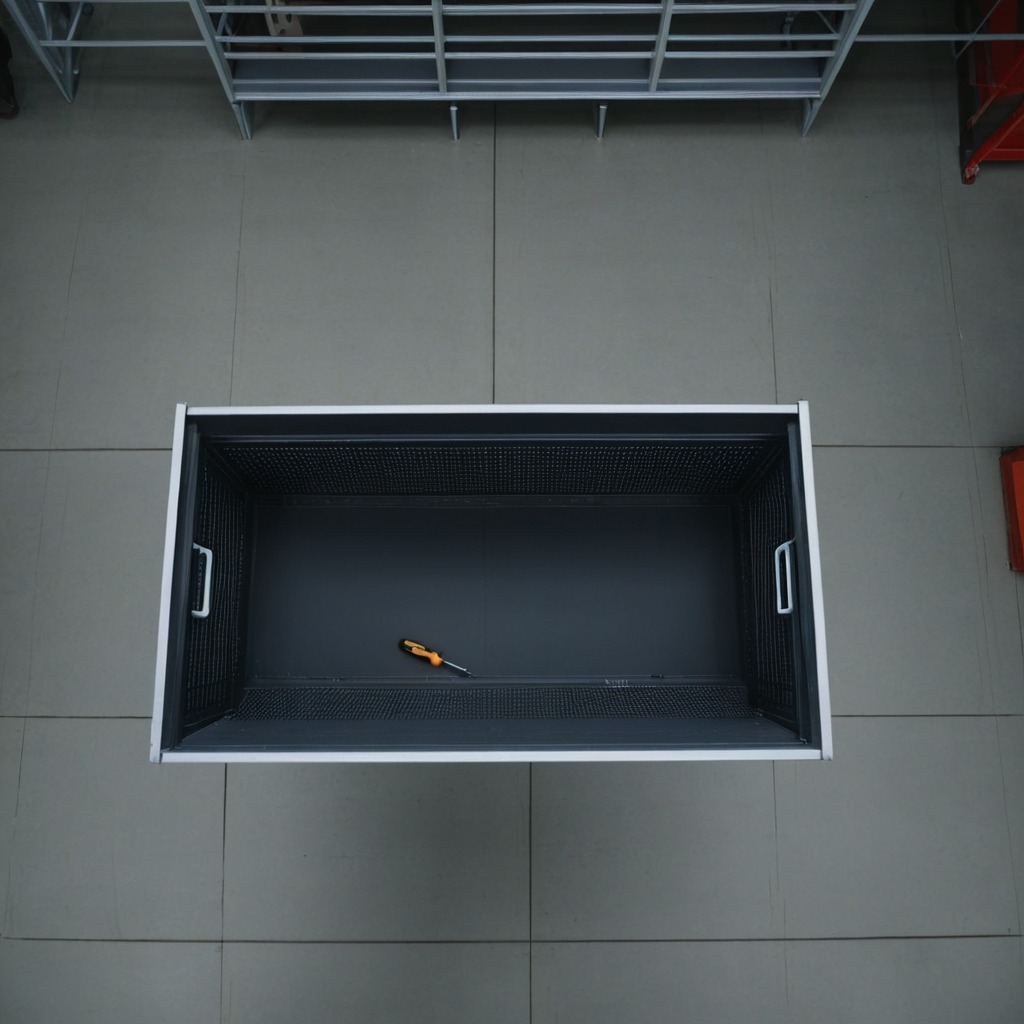
A screwdriver lies on the toolbox surface in an airplane hangar workshop 8K.